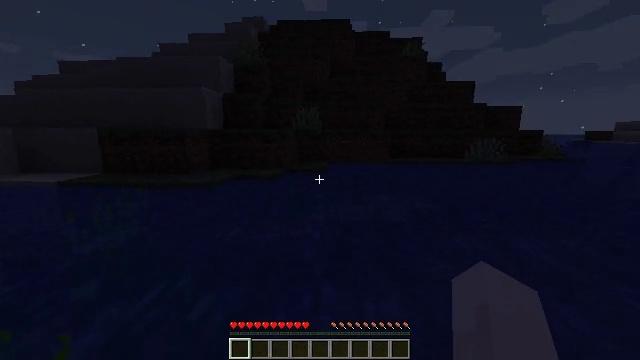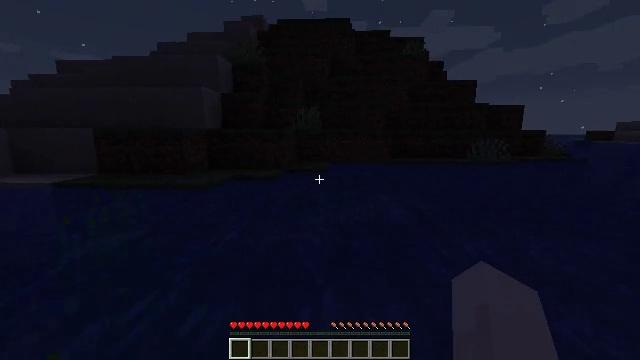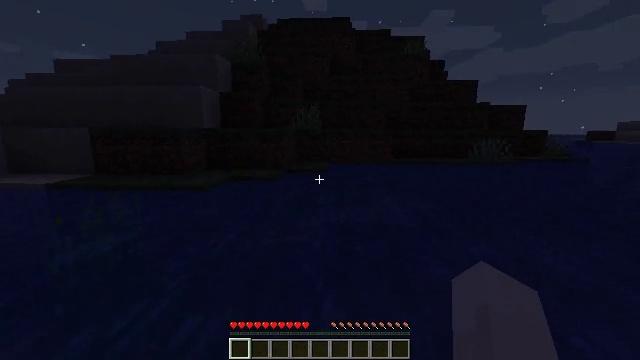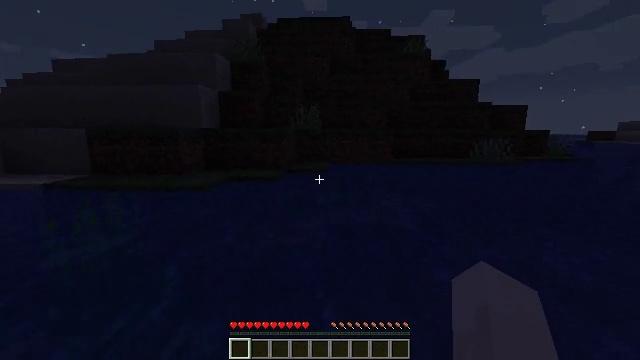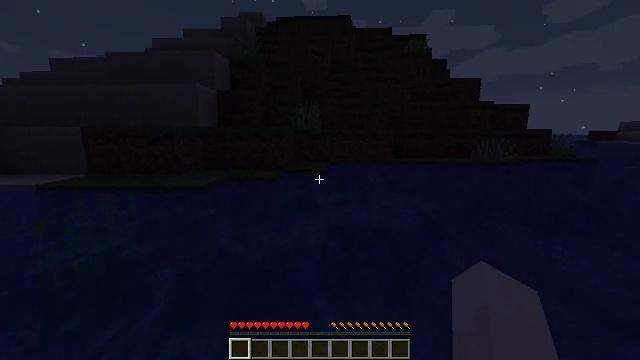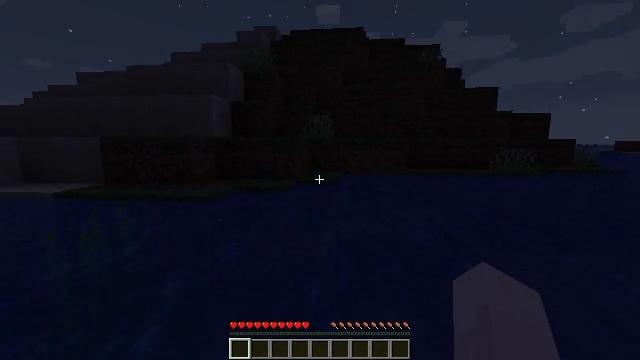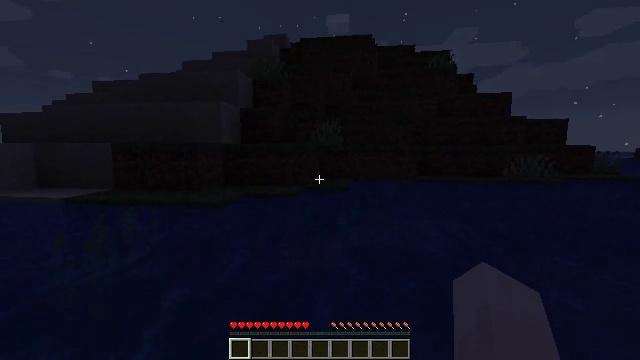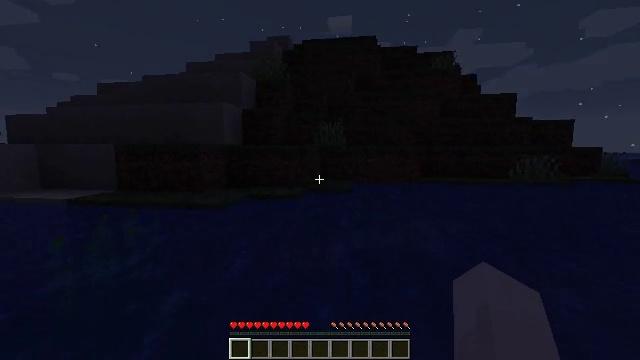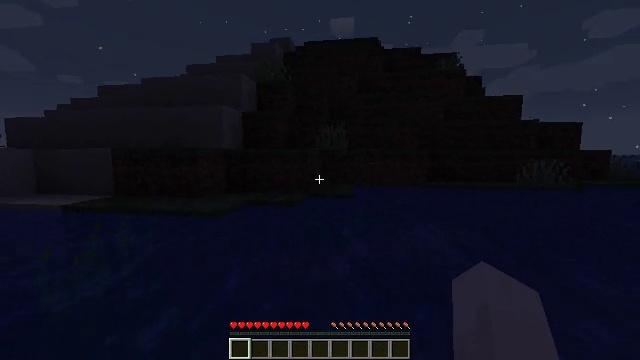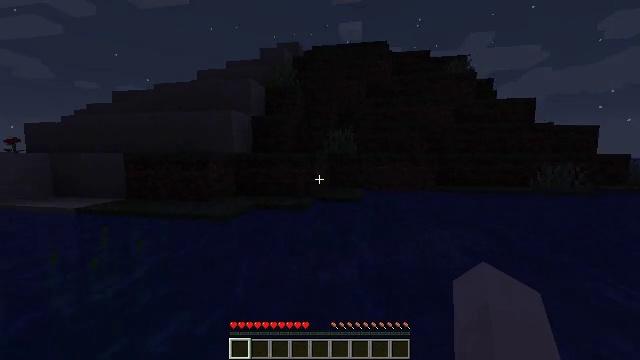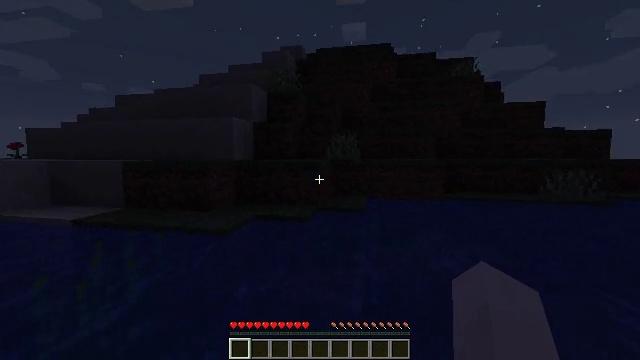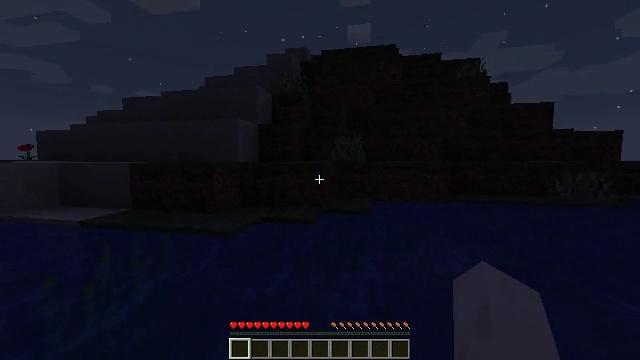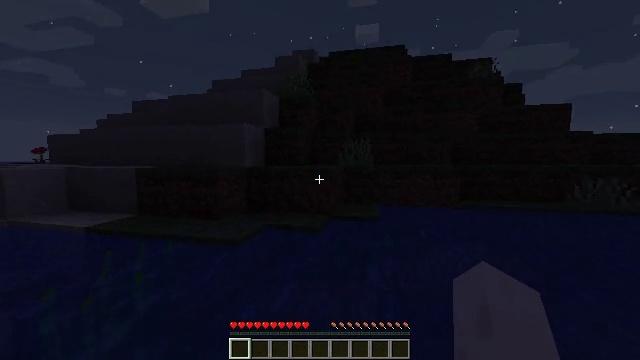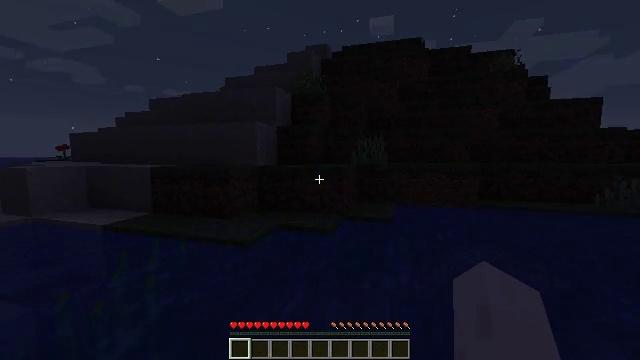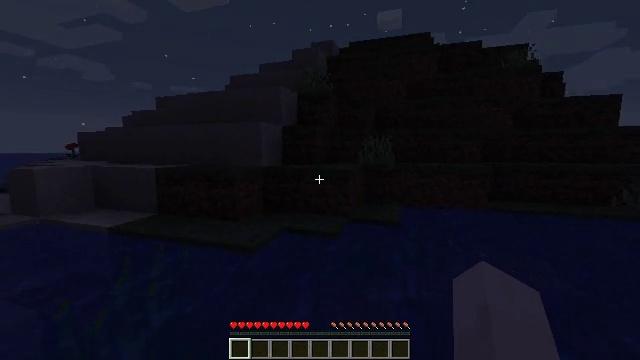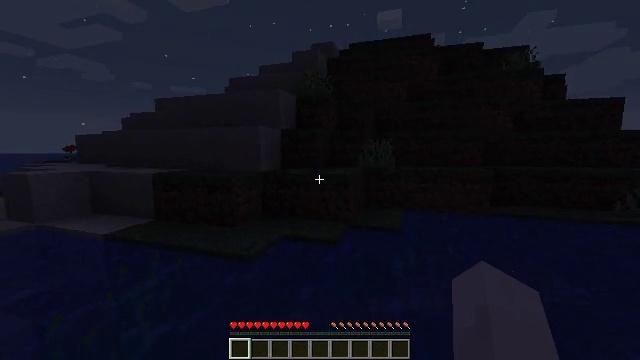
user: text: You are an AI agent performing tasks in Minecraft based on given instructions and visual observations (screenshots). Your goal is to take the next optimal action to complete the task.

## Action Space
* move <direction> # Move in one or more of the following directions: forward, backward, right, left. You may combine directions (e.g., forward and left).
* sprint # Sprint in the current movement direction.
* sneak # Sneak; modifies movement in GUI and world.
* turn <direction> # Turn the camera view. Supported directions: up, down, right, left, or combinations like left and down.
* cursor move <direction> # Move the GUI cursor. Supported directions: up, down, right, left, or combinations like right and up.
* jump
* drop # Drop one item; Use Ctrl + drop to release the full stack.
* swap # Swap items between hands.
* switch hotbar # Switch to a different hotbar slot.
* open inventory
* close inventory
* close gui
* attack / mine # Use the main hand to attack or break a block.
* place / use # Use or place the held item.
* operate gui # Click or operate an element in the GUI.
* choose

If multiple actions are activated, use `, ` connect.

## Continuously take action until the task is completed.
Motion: motion action
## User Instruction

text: Mine a chest to move it.
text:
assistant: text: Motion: move forward
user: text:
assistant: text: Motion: move forward
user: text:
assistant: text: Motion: move forward
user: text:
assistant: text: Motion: move forward
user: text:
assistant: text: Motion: move forward, turn left and up
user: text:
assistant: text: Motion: move forward, turn left and up
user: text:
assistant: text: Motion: move forward, jump
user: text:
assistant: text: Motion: move forward, jump
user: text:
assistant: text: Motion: move forward, turn left, jump
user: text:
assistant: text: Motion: move forward, jump
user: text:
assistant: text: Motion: move forward, turn left
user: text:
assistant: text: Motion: move forward, turn left
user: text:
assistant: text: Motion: move forward, turn left and down, jump
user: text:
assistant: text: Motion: move forward, turn left, jump
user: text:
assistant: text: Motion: move forward, jump
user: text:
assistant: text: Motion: move forward, jump
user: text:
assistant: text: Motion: move forward
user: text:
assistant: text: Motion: move forward, jump
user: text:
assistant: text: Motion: move forward, jump
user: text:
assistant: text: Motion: move forward, jump
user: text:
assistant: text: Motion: move forward, jump
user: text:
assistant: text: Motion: move forward
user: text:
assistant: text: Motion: move forward
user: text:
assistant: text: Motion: move forward, jump
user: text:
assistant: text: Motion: move forward, jump
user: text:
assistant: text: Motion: move forward, jump
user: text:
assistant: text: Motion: move forward, jump
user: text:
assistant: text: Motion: move forward, jump
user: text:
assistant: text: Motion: move forward
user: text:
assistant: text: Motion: move forward